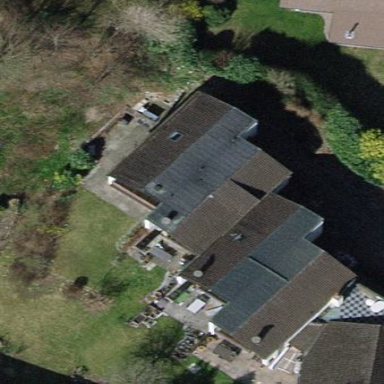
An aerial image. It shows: Terrace building.